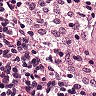
Metastatic tissue present: no